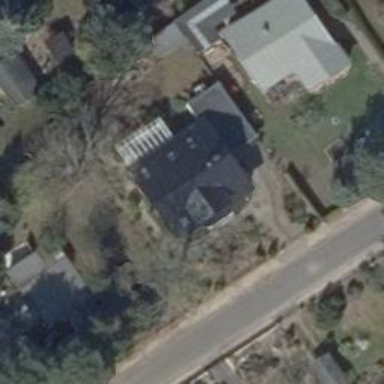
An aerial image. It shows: Detached building with gabled roof.